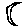
Label: moon